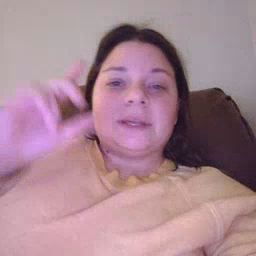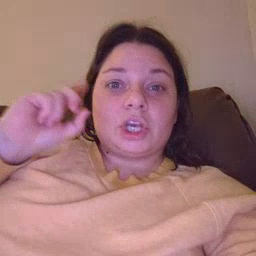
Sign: ear